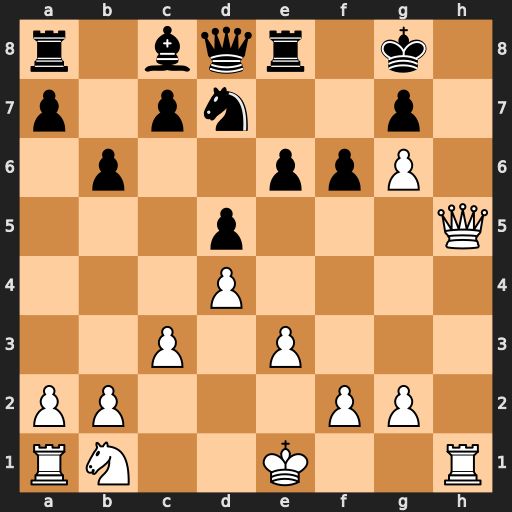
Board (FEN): r1bqr1k1/p1pn2p1/1p2ppP1/3p3Q/3P4/2P1P3/PP3PP1/RN2K2R
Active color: w
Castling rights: KQ
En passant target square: -
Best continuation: Qh8#